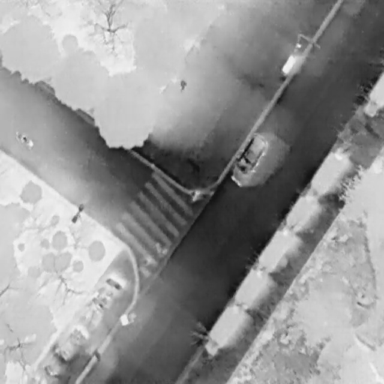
There is a Person in the infrared image.